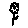
Label: flower